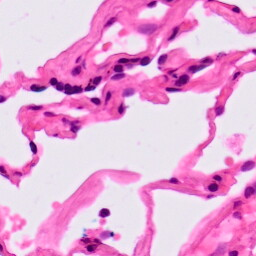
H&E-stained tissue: Lung